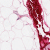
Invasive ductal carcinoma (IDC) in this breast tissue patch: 0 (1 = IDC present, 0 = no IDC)